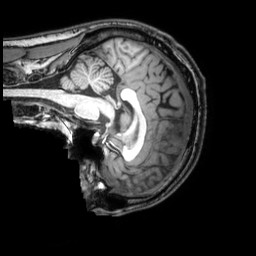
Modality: T1w
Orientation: sagittal
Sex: male
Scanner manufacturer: philips
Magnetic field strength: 3 T
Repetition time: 0.008144 s
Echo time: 0.00373 s